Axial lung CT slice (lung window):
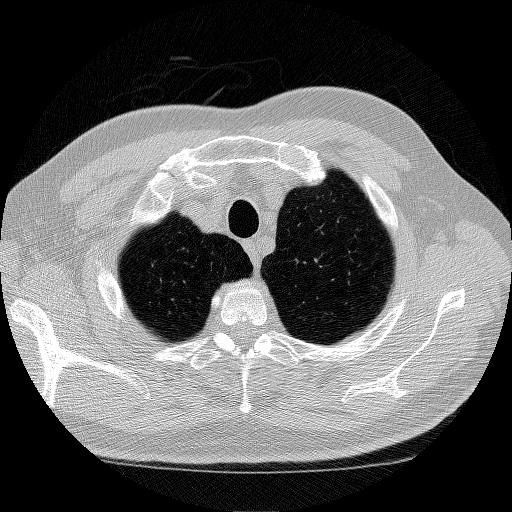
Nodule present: no